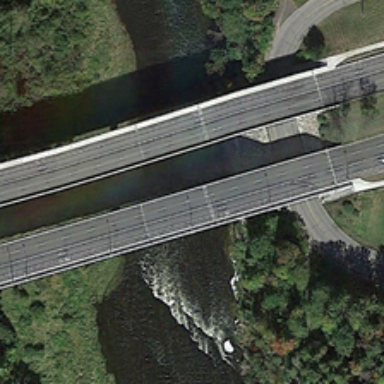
Two parallel bridges are over a curved river with green trees in two sides .